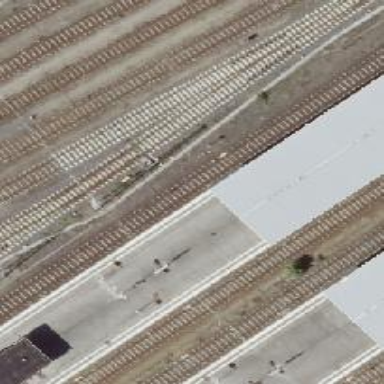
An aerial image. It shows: Railway signal.